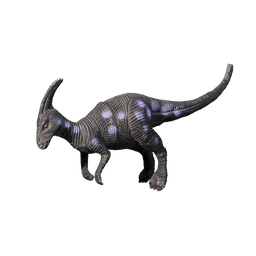
Label: animals